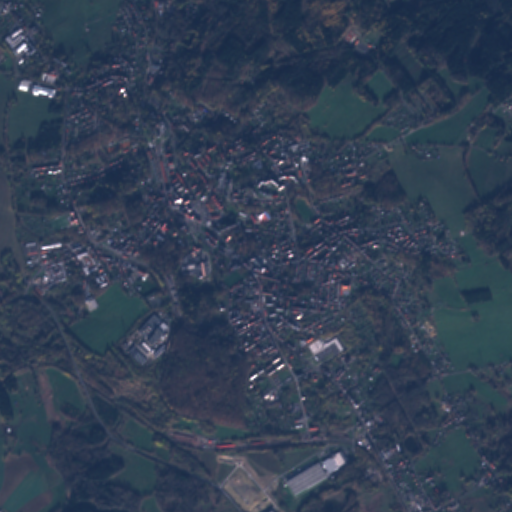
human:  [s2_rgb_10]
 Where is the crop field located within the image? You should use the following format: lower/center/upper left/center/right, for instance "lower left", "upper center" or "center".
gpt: The crop field is located in the upper left of the image.
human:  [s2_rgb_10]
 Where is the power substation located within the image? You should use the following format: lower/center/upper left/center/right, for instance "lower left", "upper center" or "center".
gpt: The power substation is located in the lower right of the image.
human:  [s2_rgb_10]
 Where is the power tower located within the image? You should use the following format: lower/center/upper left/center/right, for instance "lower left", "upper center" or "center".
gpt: The power tower is located in the lower right of the image.
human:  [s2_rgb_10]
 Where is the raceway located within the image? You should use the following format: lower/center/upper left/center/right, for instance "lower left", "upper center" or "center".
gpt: The raceway is located in the lower left of the image.
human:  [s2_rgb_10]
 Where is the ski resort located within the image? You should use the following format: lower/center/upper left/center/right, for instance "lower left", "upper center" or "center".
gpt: The ski resort is located in the upper right of the image.
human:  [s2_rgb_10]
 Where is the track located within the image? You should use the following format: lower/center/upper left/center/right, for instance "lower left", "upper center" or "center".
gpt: The track is located in the upper right of the image.
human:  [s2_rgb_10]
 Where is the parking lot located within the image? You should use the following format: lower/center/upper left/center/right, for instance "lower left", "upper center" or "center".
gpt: There is no parking lot in the image.